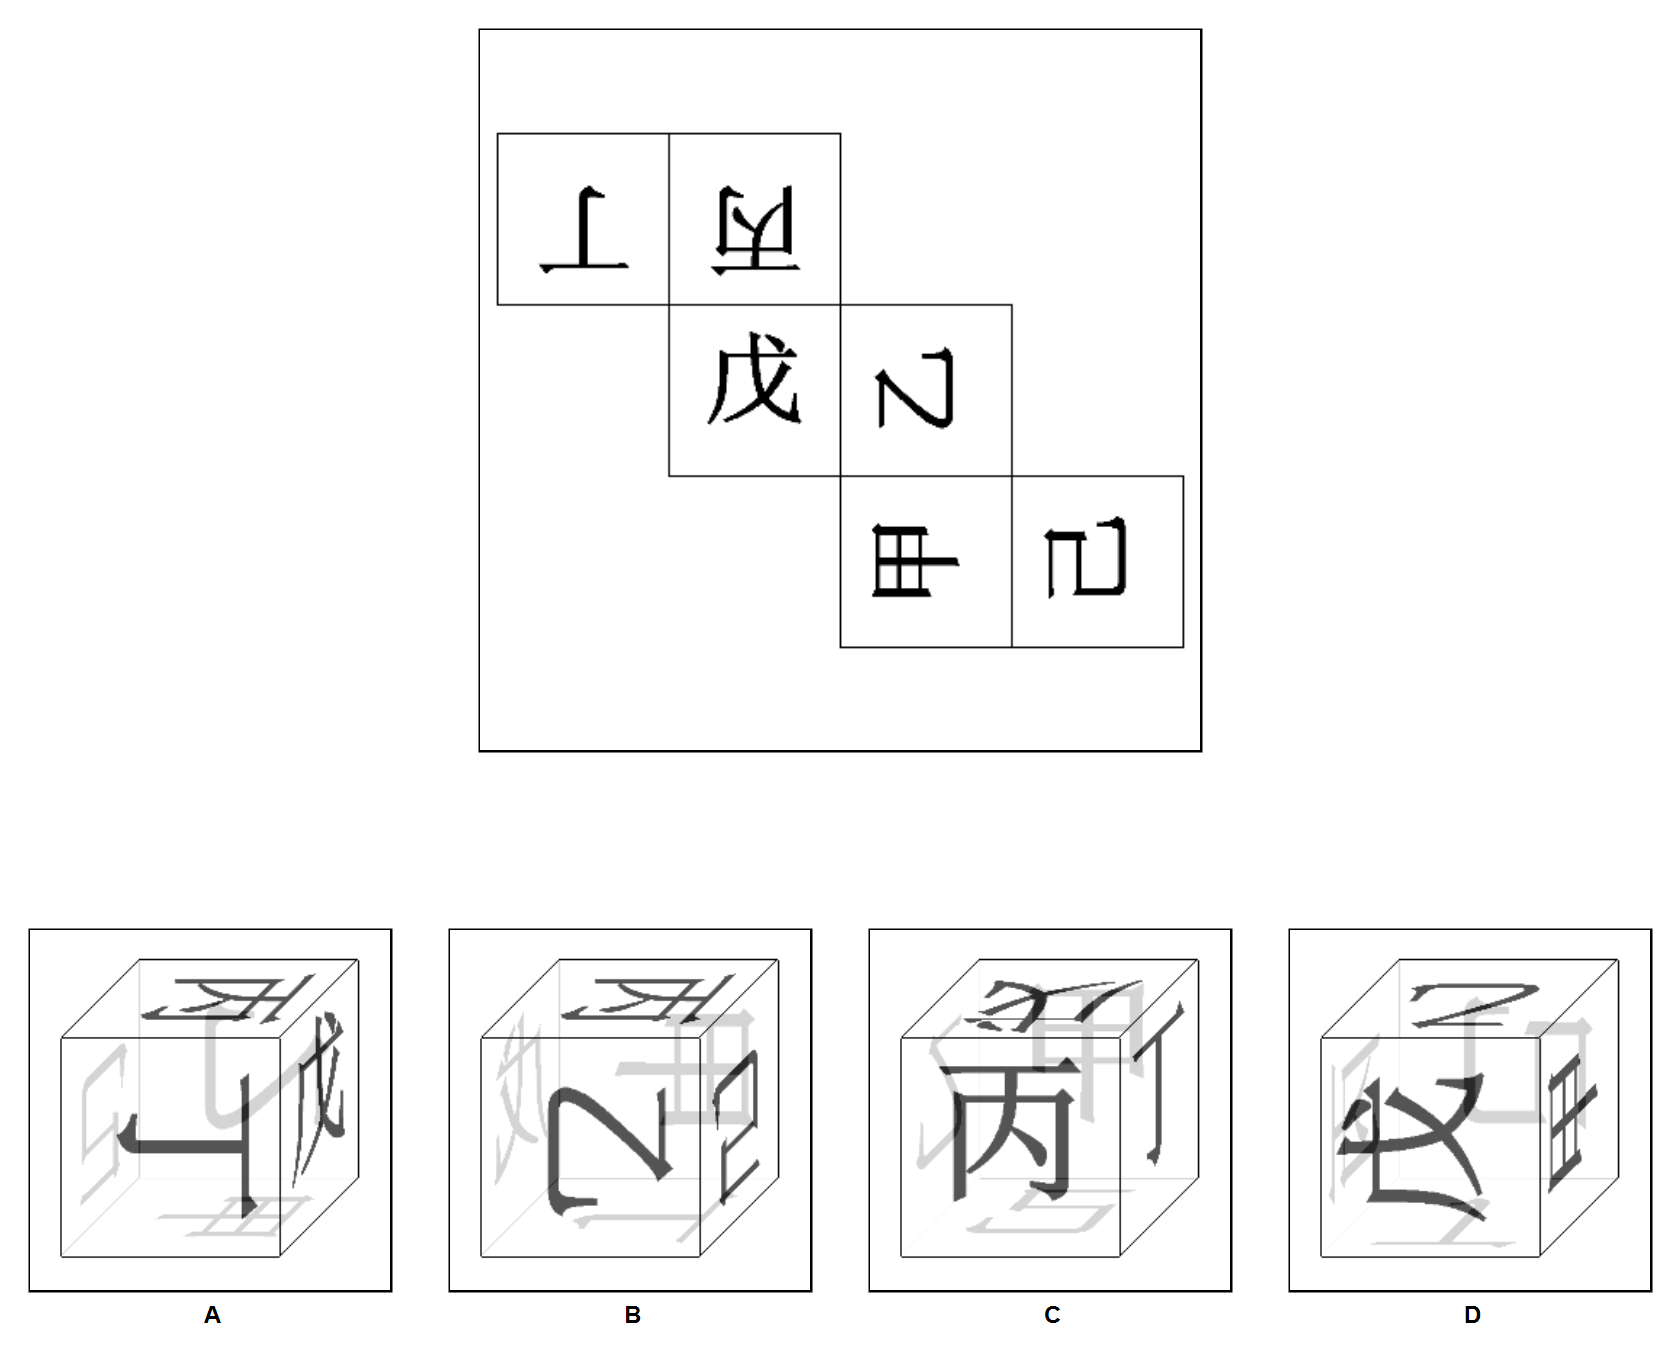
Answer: B